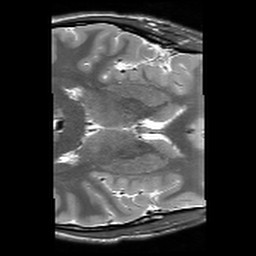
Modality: T2w
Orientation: axial
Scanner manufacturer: siemens
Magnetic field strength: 3 T
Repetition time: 10.64 s
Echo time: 0.05 s